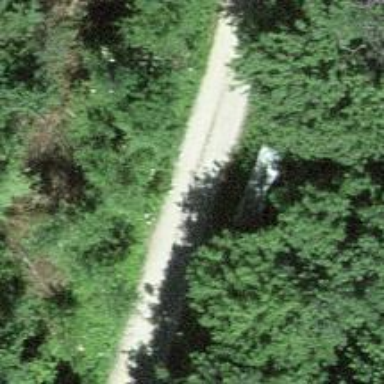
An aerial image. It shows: Track with compacted grade 2 surface.